Field crop: maize
Growth stage: 2
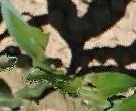
Species: maize